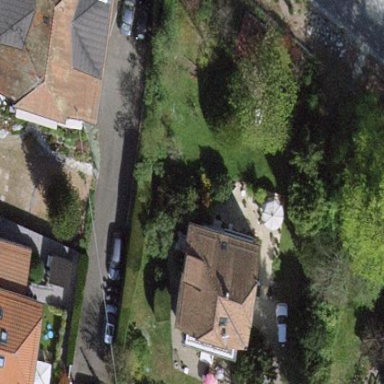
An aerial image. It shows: Garden enclosed by fence.